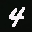
Label: 4